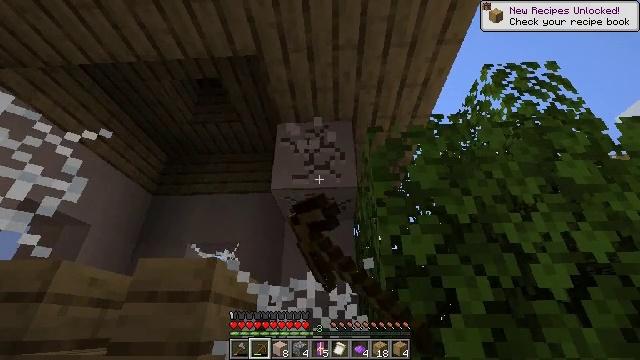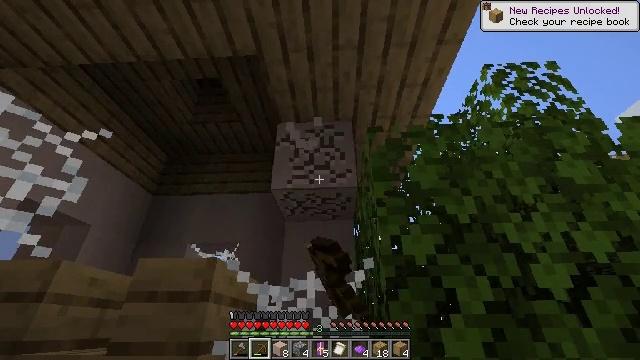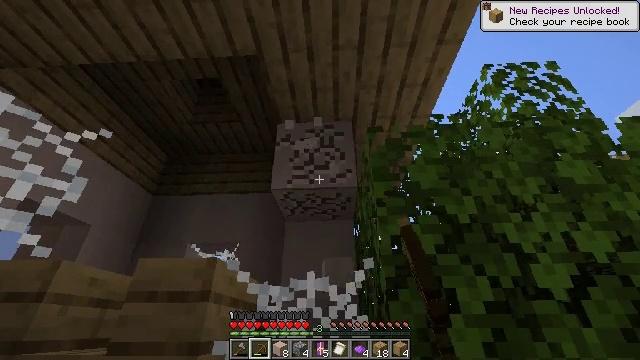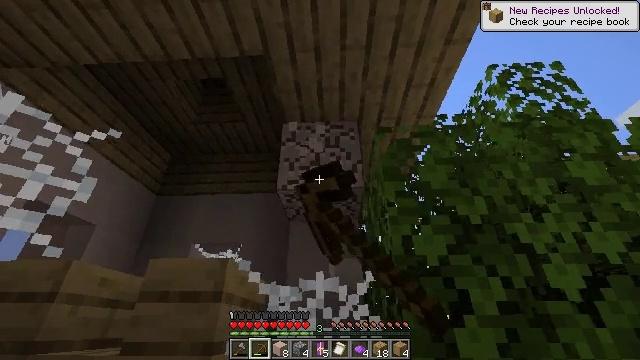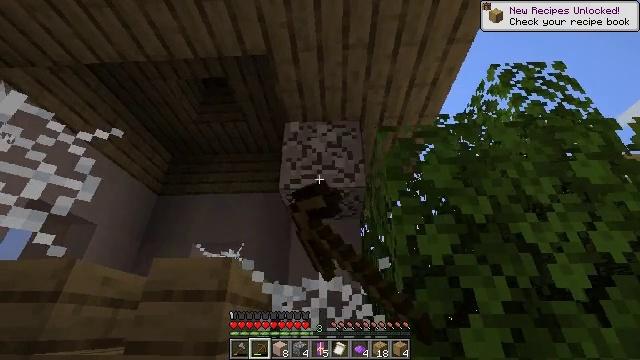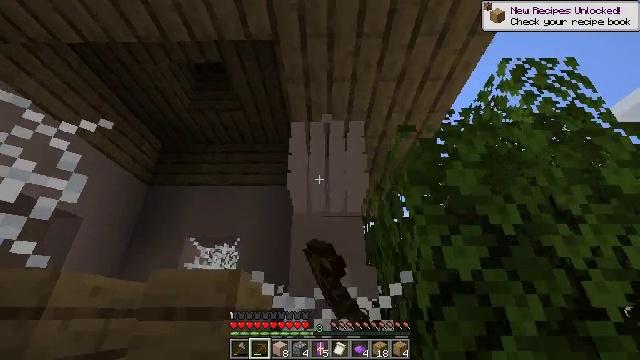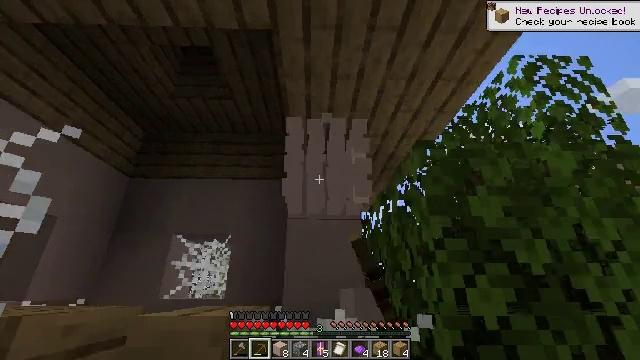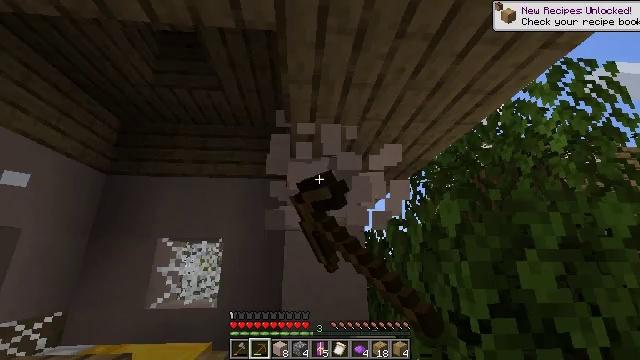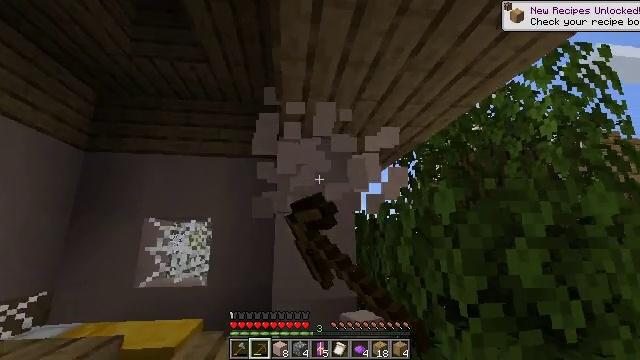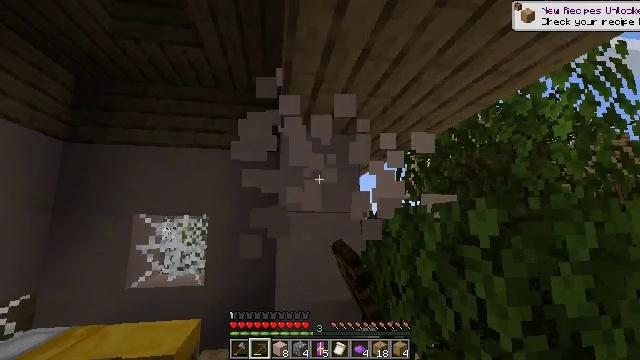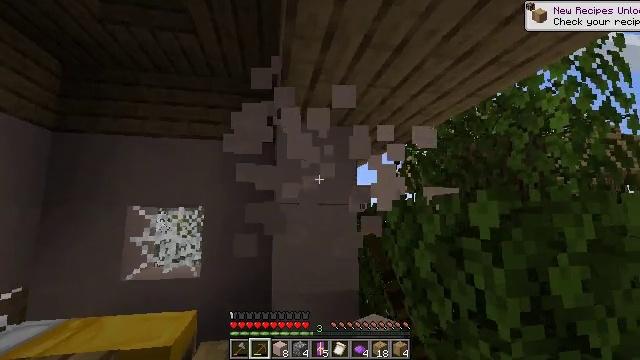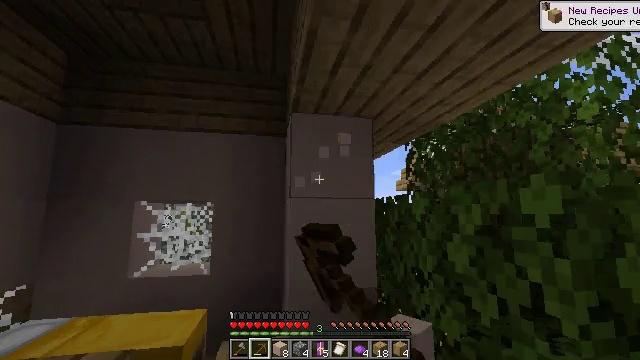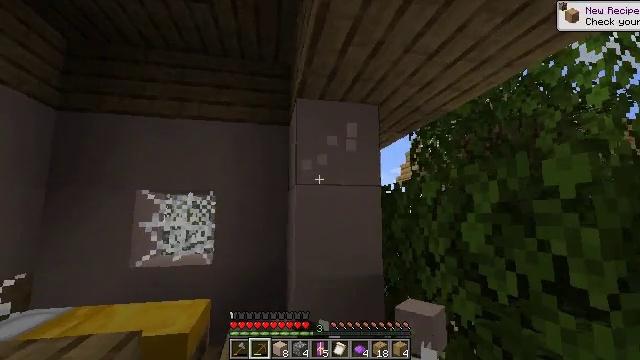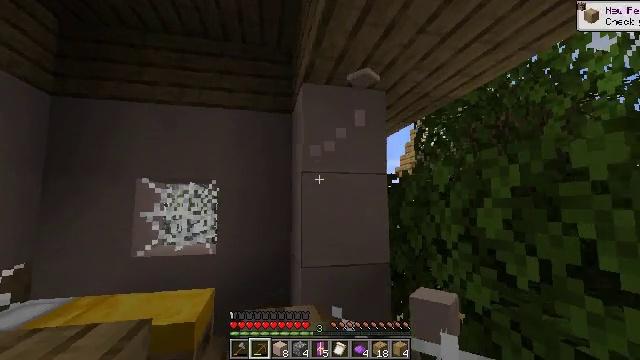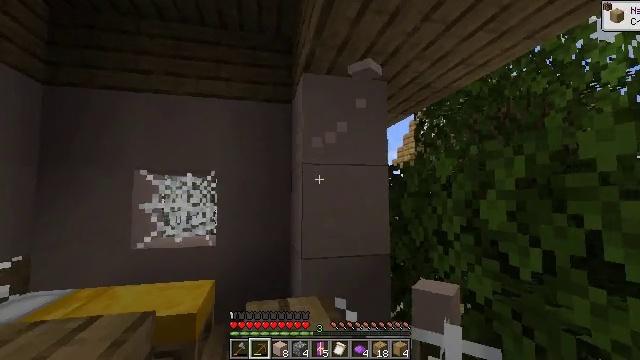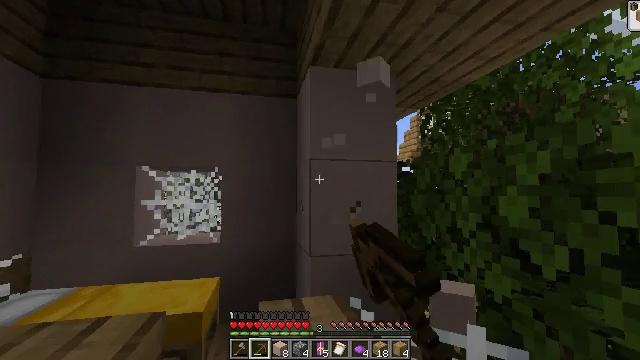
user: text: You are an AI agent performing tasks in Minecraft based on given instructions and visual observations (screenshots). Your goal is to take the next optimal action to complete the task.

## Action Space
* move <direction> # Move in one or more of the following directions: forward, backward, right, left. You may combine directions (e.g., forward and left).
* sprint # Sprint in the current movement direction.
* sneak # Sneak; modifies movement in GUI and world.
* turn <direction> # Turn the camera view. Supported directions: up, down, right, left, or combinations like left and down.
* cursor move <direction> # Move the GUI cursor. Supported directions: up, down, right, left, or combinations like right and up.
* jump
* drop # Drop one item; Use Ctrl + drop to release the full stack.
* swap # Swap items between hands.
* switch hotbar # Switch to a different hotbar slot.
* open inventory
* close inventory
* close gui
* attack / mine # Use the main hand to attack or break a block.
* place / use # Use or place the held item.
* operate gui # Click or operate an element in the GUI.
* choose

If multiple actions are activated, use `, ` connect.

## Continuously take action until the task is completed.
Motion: motion action
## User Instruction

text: Gather some white terracotta for building.
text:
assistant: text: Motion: attack / mine
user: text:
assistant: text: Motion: attack / mine
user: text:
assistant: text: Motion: move left, attack / mine
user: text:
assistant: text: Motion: move forward and move left, attack / mine
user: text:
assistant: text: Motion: move forward and move left, turn right and down, attack / mine, jump
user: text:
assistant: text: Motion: move forward and move left, turn right and down, attack / mine, jump
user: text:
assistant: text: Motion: move forward and move left, turn right and down, attack / mine, jump
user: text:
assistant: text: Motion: move forward and move left, turn right and down, attack / mine, jump
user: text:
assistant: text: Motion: move forward and move left, turn right and down, attack / mine, jump
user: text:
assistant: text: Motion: move forward and move left, turn right and down, attack / mine
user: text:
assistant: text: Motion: attack / mine
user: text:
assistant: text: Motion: attack / mine
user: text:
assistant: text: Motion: turn down, attack / mine
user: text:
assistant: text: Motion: turn down, attack / mine
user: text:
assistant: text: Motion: attack / mine
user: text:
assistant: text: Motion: attack / mine
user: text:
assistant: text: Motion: attack / mine
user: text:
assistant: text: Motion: turn right and down, attack / mine
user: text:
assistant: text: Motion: attack / mine
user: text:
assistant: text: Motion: attack / mine
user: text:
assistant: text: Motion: attack / mine
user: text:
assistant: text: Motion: attack / mine
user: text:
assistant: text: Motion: attack / mine
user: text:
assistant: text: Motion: attack / mine
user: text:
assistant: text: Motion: attack / mine
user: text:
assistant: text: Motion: attack / mine
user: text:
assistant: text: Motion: attack / mine
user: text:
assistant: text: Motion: attack / mine
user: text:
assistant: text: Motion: attack / mine
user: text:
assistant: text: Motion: attack / mine